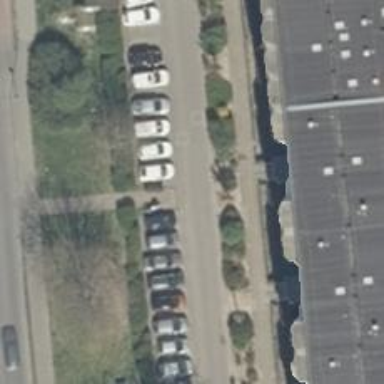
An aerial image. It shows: Concrete parking aisle as service road.